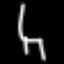
Label: chair